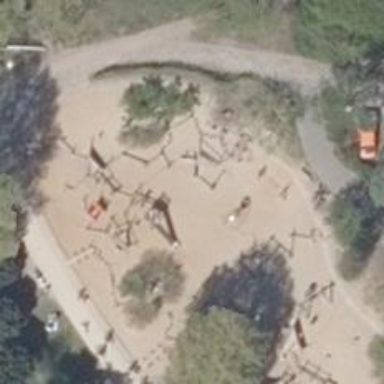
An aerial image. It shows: Playground featuring climbing frame.